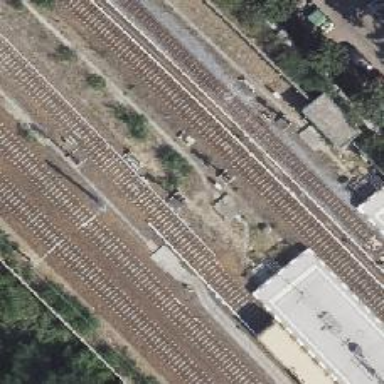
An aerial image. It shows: Railway signal.